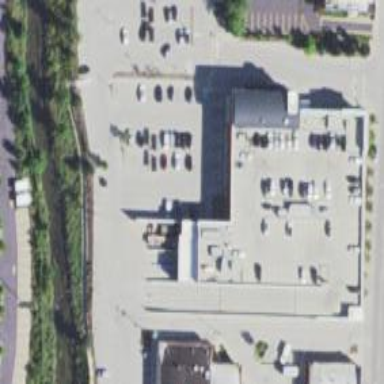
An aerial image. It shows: Retail building housing supermarket.